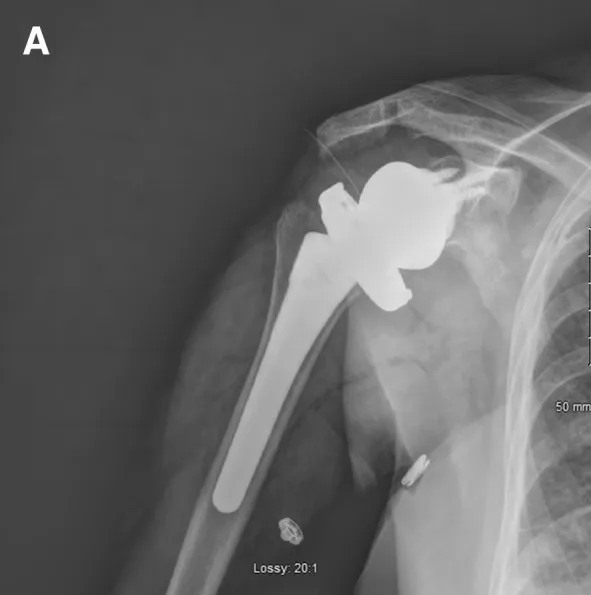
A-b: Post-operative radiographs demonstrating implant position and alignment.
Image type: radiology (x_ray)